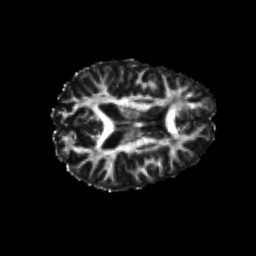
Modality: FA
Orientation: axial
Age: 22
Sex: female
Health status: healthy
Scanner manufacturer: philips
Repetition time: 7.39 s
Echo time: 0.08599 s